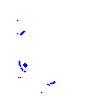
Particle: proton